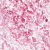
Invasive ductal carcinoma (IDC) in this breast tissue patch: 0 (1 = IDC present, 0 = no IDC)